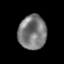
Tissue: lung
Cell type: Myeloid cells
Senescence score: 0.6459
Nuclear area (px): 940
Mean DAPI intensity: 121.718